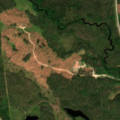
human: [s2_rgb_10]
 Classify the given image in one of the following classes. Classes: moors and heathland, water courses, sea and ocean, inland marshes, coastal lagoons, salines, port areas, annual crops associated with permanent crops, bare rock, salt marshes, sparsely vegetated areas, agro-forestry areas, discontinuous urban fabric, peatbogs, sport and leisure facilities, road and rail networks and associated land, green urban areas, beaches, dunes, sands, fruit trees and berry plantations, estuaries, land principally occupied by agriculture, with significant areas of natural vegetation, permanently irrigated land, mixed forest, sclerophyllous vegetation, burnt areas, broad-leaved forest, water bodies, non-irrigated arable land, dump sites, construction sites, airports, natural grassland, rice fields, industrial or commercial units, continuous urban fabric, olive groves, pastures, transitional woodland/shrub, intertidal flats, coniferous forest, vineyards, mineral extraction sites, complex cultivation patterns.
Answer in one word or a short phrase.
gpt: coniferous forest